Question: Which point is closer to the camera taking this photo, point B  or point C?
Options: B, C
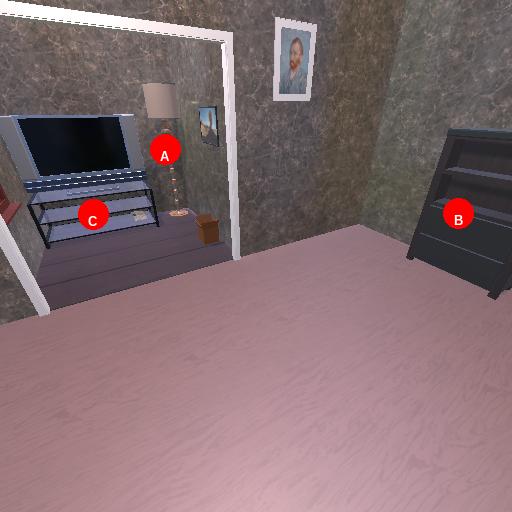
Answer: B